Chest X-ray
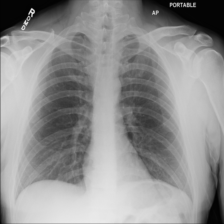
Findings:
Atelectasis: negative
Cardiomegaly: negative
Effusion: negative
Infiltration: negative
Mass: negative
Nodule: negative
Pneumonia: negative
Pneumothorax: negative
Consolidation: negative
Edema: negative
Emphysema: negative
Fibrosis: negative
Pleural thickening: negative
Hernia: negative